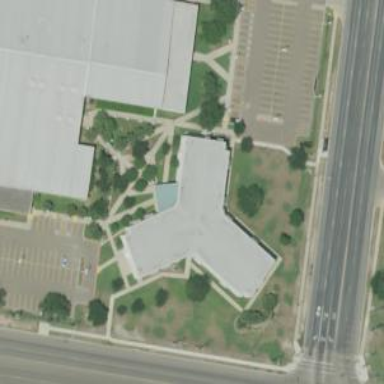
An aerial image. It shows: College building.